Interaction volume radius: 5 \u00c5
Interaction volume height: 20 \u00c5
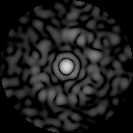
Disorder parameter: 0.8133